Question: I'm trying to pull together a bunch of matrices (different dimensions) into a list and then write that list to a text file, with line breaks in between each matrix. Here's a dummy example:
'''
x <- matrix(0, nrow=2, ncol=7)
y <- matrix(0, nrow=7, ncol=7)
z <- matrix(0, nrow=4, ncol=7)
n_y <- t(matrix(nrow(allpar12), nrow(allpar12))) #just need a 1x2 matrix with the nrow(x) in each cell, this probably isn't the best way to do it.
test <- list(x, y, y, n_y, z)
lapply(test, cat, "
", file="test.txt", append=T)
'''
The text file looks like this:

It seems that the matrices are being printed as vectors. How can I change the code so they print as matrices?
Thanks!
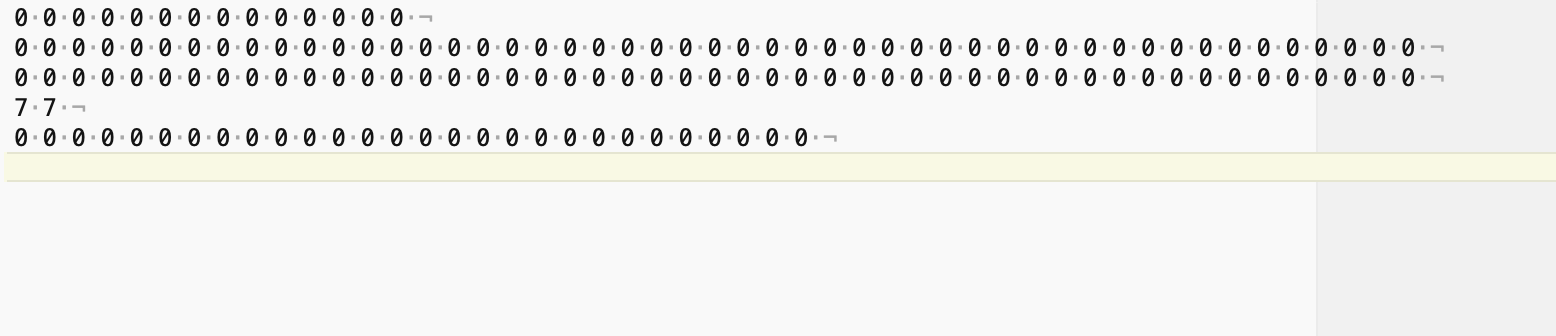
Answer: Try
'''
create_text <- function(m){
res <- ""
m <- formatC(m, width = max(nchar(trunc(m))), flag = "", format = "d")
for(i in 1:nrow(m)){
res <- paste0(res, paste0(paste(as.character(m[i, 1:ncol(m)]), collapse = " "), "
"))
}
return(res)
}
text <- lapply(test, create_text)
writeLines(unlist(text), "listmat.txt")
'''